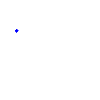
Particle: kaon